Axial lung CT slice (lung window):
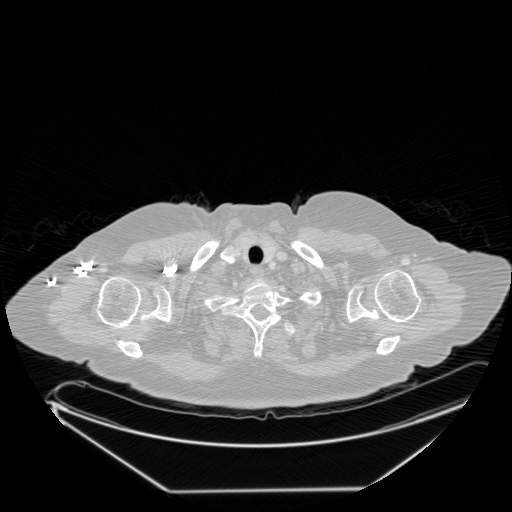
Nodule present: no